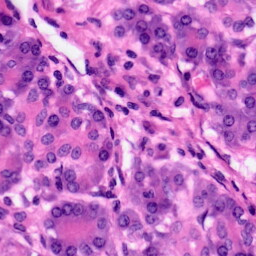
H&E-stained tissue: Pancreatic